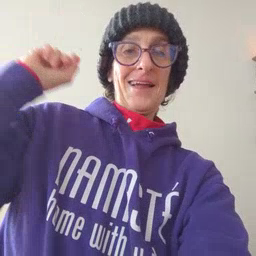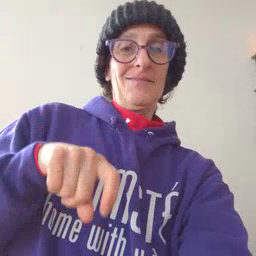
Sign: haveto